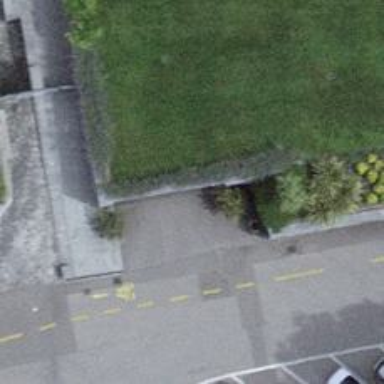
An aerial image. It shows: Parking entrance.